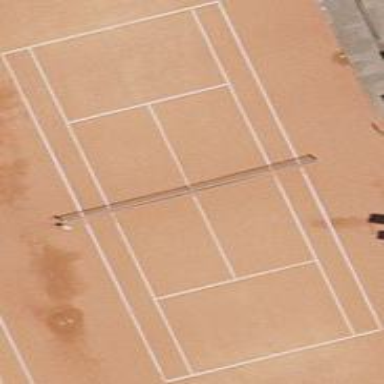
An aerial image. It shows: Tennis court in leisure pitch.